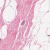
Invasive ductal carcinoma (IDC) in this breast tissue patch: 0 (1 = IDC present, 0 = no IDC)